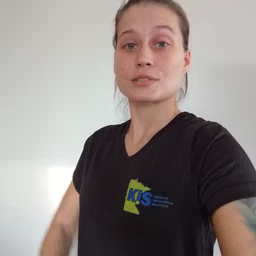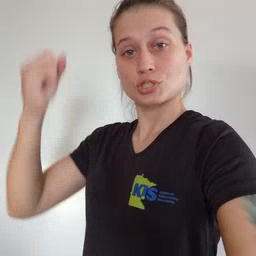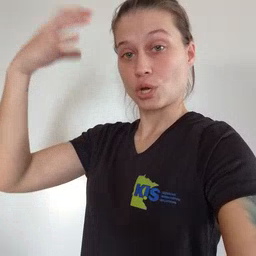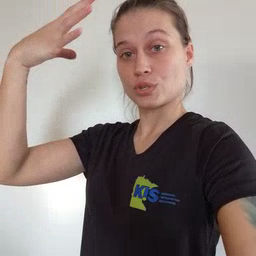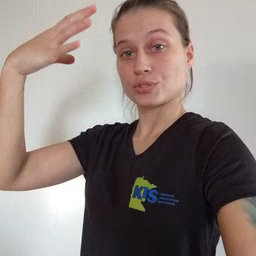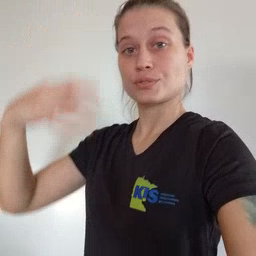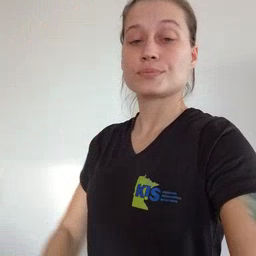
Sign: shower